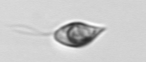
Label: flagellate